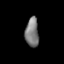
Tissue: prostate
Cell type: T cells
Senescence score: 0.6974
Nuclear area (px): 389
Mean DAPI intensity: 121.9